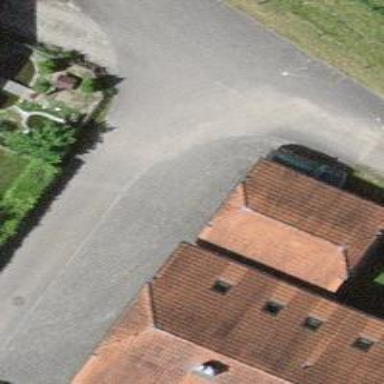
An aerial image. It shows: Garage.